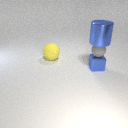
large blue metal cylinder above small gray rubber sphere